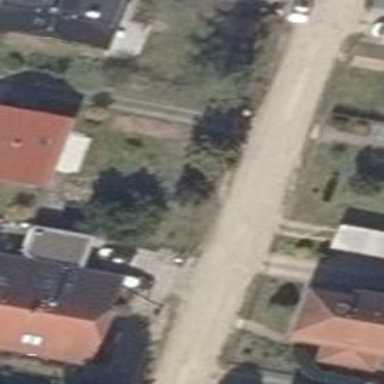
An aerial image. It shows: Driveway leading to service road.